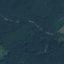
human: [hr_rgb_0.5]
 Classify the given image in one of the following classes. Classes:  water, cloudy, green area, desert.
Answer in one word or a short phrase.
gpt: green area